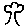
Label: tree